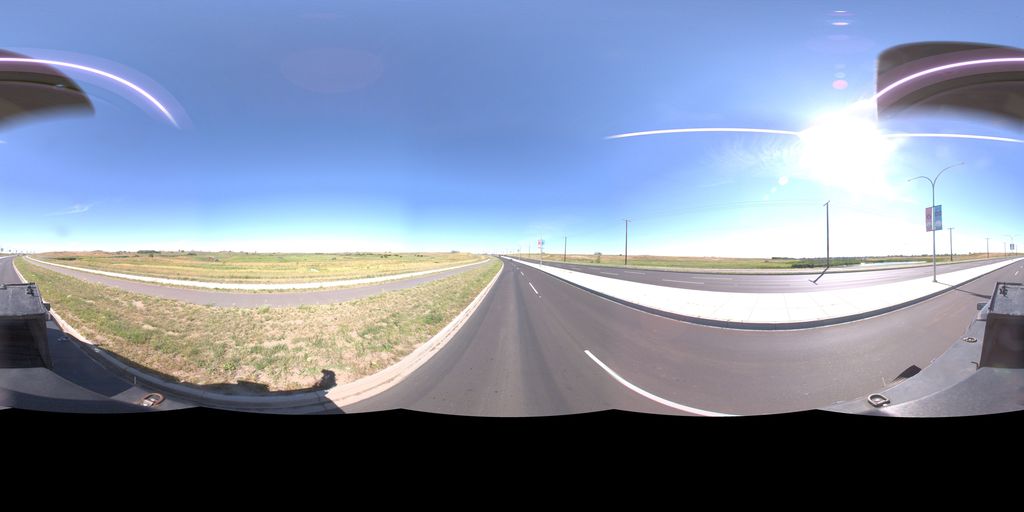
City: saskatoon